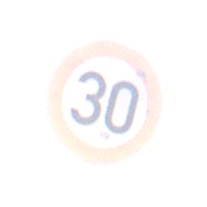
Verkehrszeichen: Geschwindigkeit30
Umgebung: Outdoor, Nature
Tageszeit: Midday
Wetter: Clear
Licht: Natural
Jahreszeit: NotSpecified
Kontrast: HighContrast